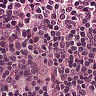
Metastatic tissue present: no